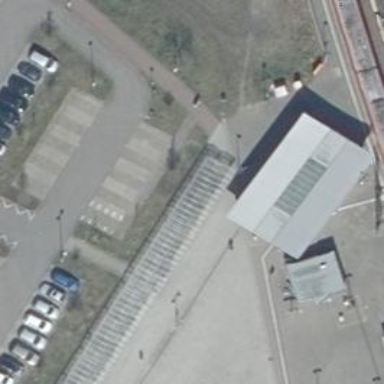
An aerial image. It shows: View of roof of building.